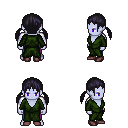
a pixel art fantasy rpg character, male body template, dark elf, purple skin, green robe, magenta pants, raven twin-tailed hairstyle, maroon shoes, four views (front, back, left, right), 2x2 character sprite sheet, small pixel art, hard edges, no anti-aliasing